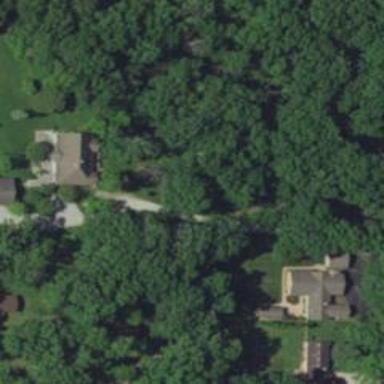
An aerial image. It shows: Driveway.